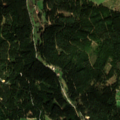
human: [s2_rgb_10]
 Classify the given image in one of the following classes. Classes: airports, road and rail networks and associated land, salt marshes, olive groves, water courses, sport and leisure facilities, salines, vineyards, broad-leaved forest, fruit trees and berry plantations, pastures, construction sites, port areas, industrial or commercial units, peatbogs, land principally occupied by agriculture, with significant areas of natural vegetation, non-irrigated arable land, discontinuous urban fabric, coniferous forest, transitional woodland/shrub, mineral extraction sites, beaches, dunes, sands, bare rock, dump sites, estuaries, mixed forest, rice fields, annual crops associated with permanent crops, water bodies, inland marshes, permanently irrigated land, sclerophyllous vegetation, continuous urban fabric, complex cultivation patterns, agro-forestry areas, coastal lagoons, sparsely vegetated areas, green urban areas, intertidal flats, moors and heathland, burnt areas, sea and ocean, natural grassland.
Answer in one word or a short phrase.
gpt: pastures, coniferous forest